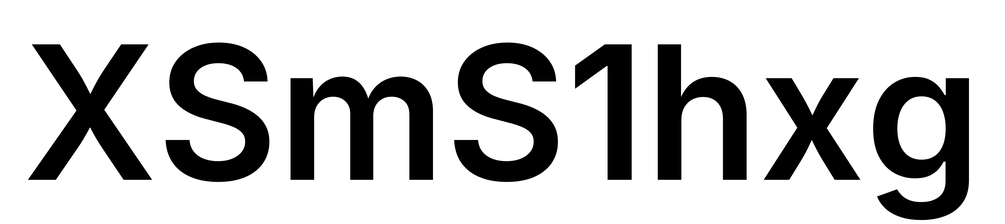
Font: Inter_SemiBold